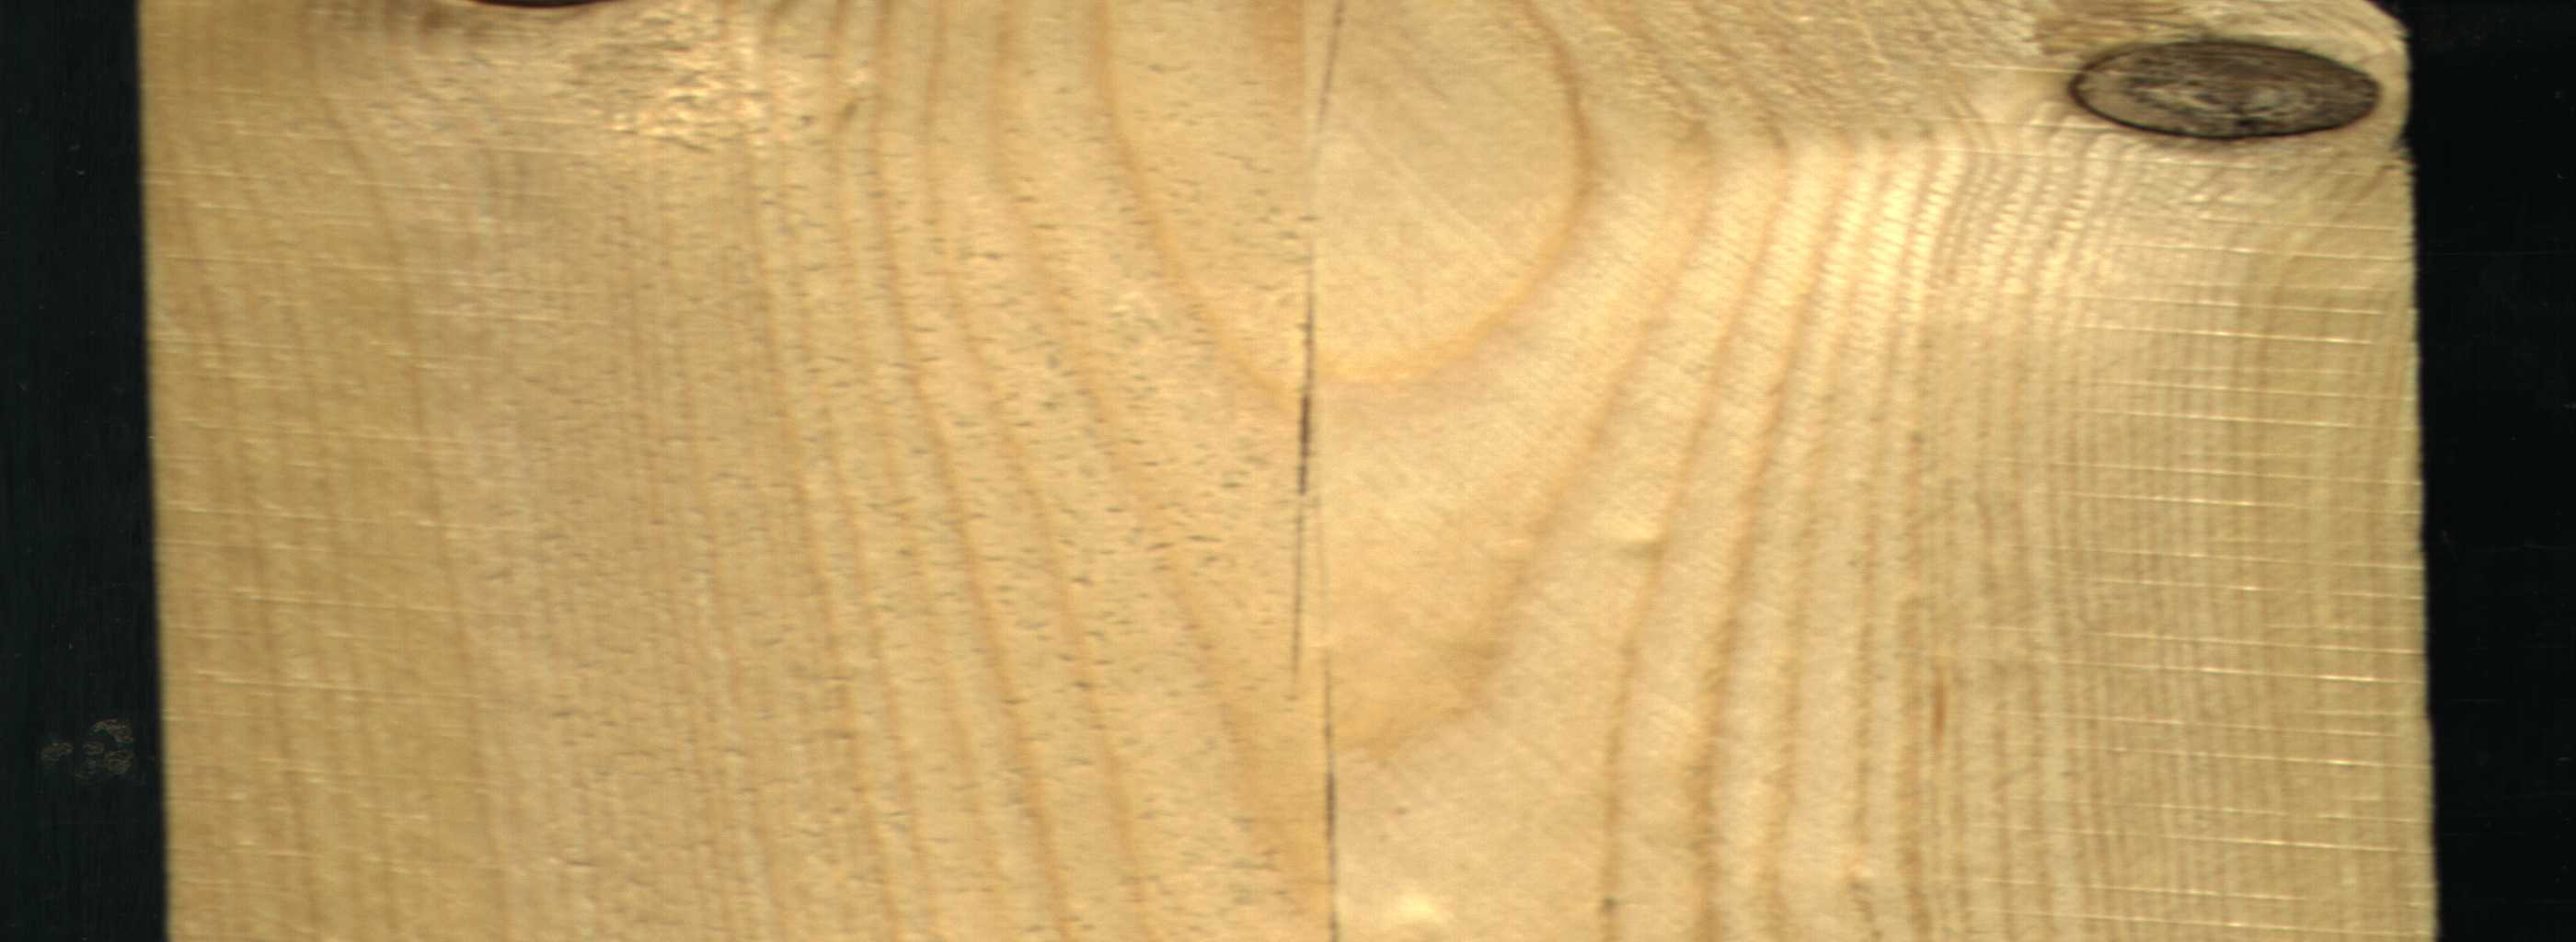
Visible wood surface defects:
Dead_Knot
Dead_Knot